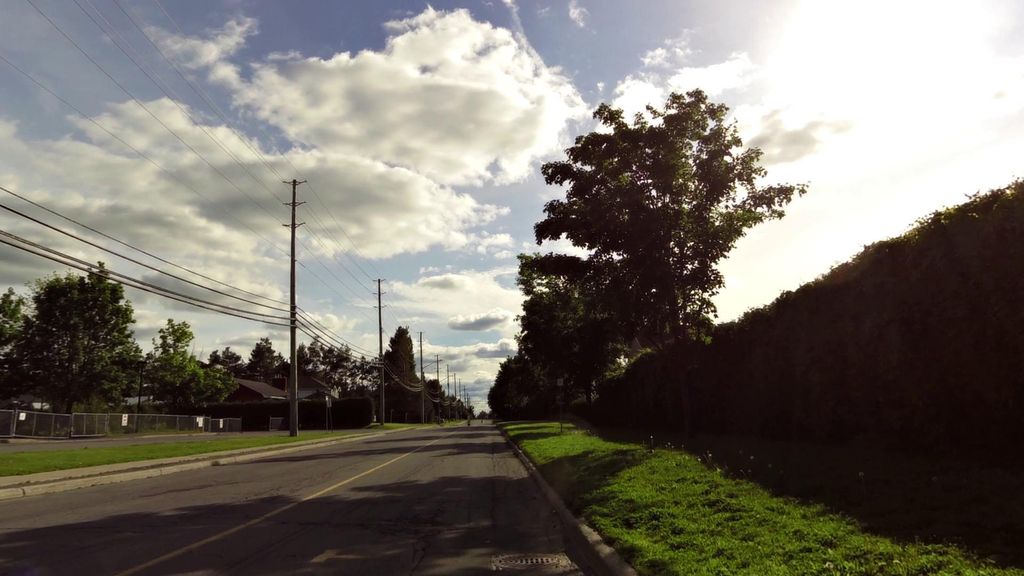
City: ottawa-gatineau